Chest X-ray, PA view. Patient: 80 years old, sex M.
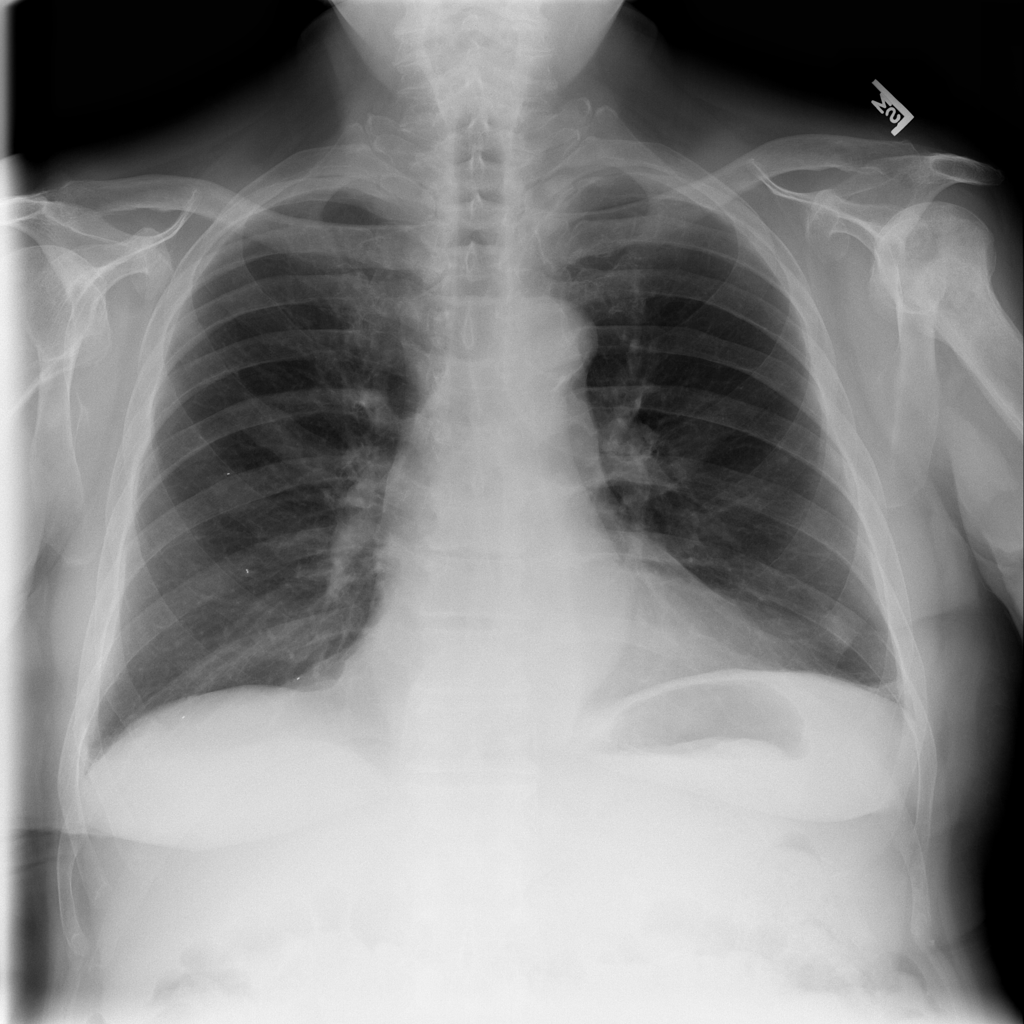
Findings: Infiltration